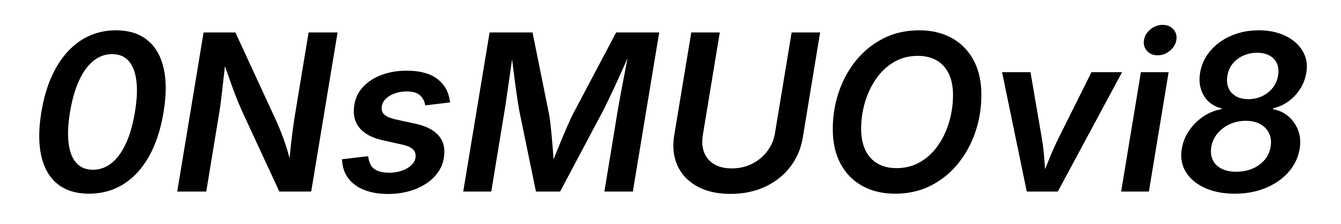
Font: Inter-Italic_SemiBold_Italic